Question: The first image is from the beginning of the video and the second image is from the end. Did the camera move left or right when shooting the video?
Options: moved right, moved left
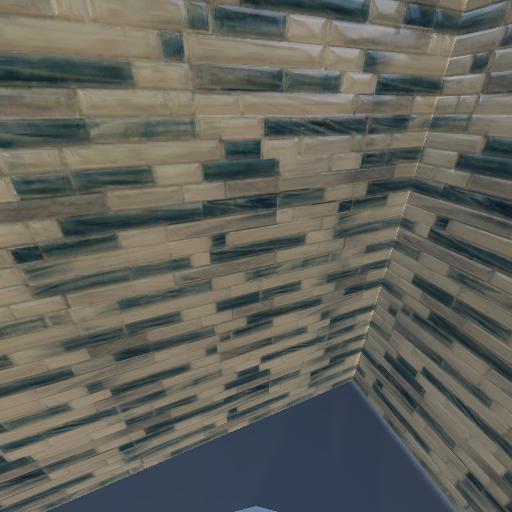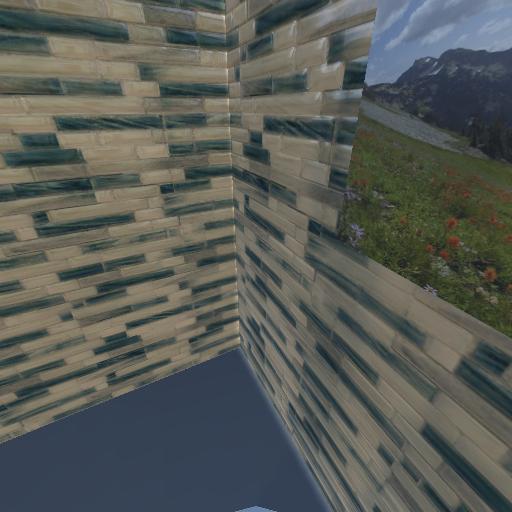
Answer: moved right